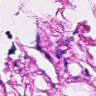
Metastatic tissue present: no